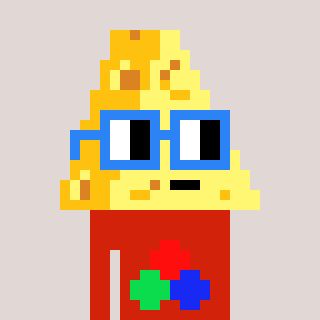
a pixel art character with square blue glasses, a cheese-shaped head and a red-colored body on a warm background